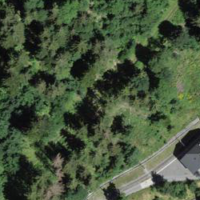
EUNIS habitat code: 43
Species observed at this site:
Petasites albus
Silene dioica
Helix pomatia
Coccinella septempunctata